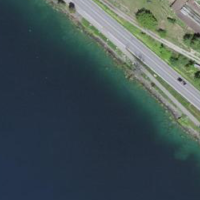
EUNIS habitat code: 14
Species observed at this site:
Chroicocephalus ridibundus
Podiceps cristatus
Larus michahellis
Fulica atra
Anas platyrhynchos
Larus canus
Aythya ferina
Aythya fuligula